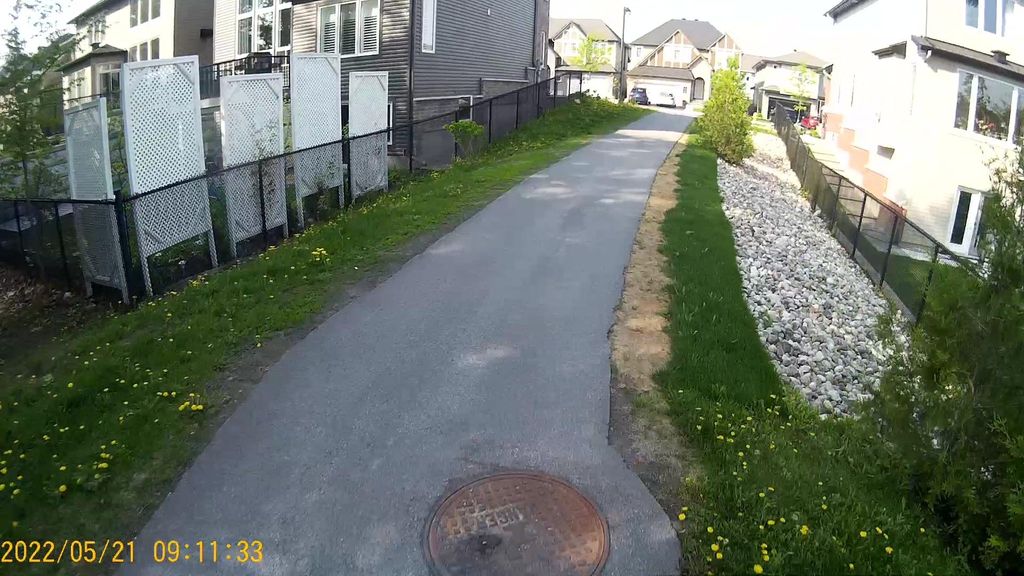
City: ottawa-gatineau